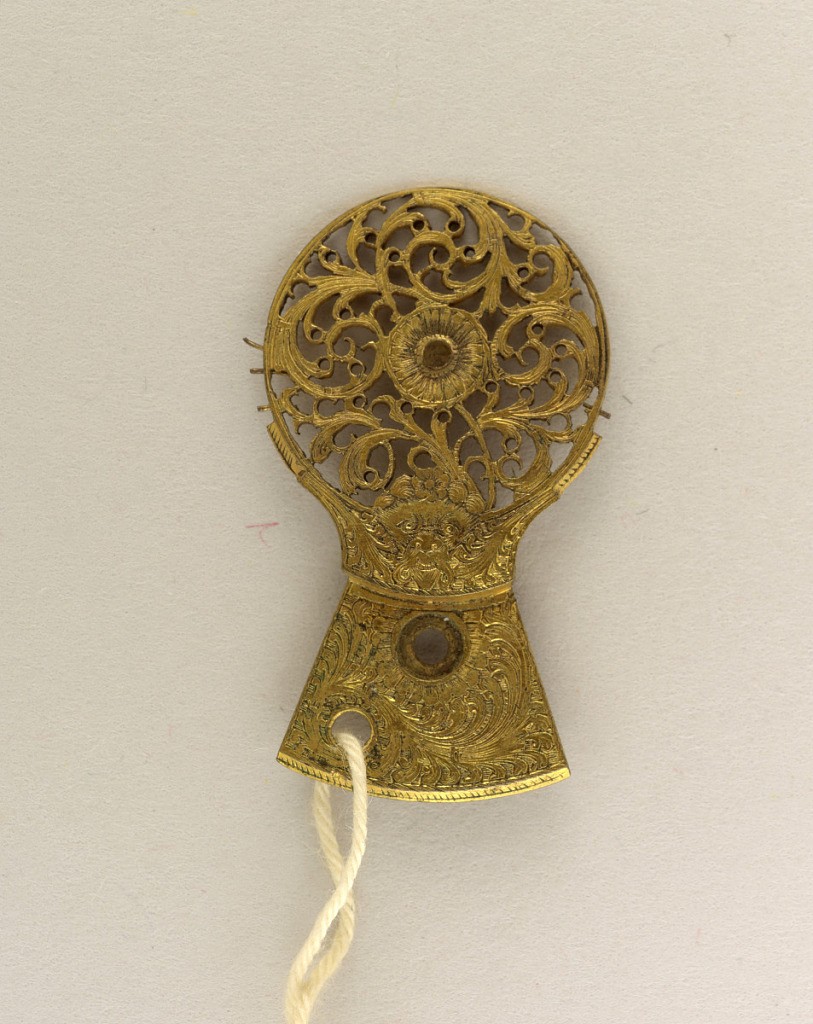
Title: Balance cock / coque de montre
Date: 18th century
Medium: Gilt brass
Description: Keyhole-shaped. Circular upper portion containing pierced ornament of foliated scrolls, centered with an engraved rosette. Lower portion with engraved mask, rosettes and scrolls.